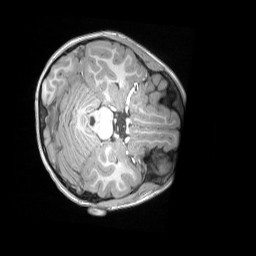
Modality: T1w
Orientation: axial
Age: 5
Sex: male
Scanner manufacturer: siemens
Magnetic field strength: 3 T
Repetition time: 2.53 s
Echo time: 0.00164 s